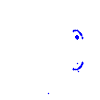
Particle: pion